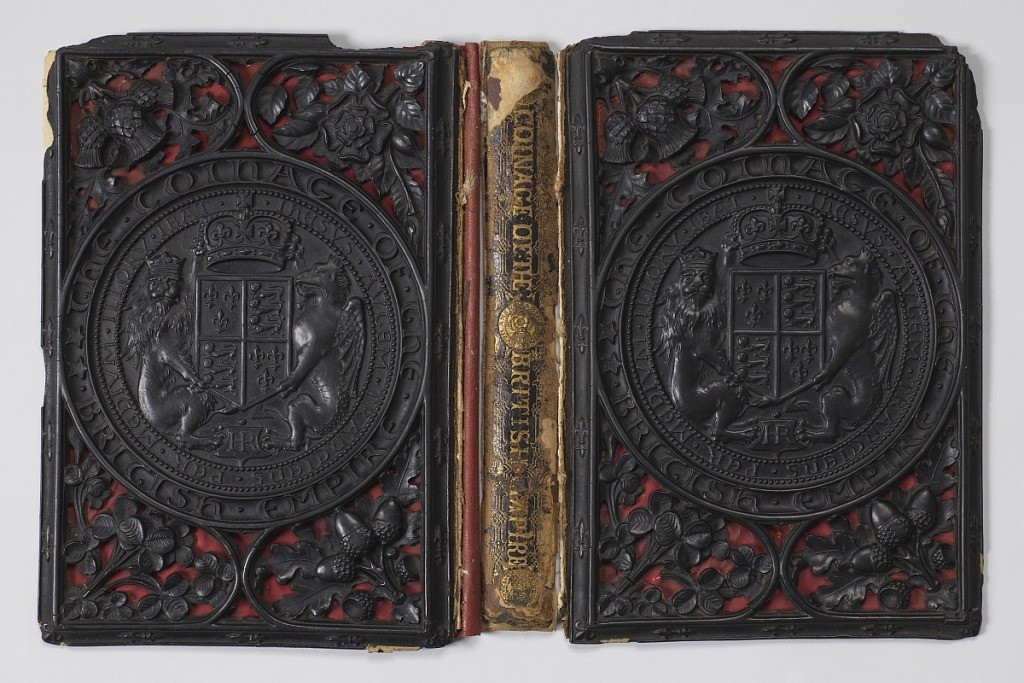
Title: Book cover
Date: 19th century
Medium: Gutta-percha, paper, buckram, leather
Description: Rectangular, front (a) and back (b) book covers of dark brown gutta-percha, each with large circular seal and heraldic device in center, within pierced design of foliage and acorns.  Each mounted on red paper and leather binding.  Marbleized end papers attached.